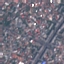
Label: Residential